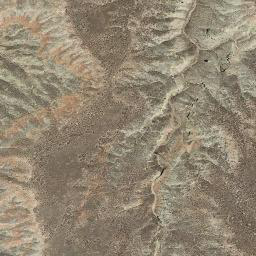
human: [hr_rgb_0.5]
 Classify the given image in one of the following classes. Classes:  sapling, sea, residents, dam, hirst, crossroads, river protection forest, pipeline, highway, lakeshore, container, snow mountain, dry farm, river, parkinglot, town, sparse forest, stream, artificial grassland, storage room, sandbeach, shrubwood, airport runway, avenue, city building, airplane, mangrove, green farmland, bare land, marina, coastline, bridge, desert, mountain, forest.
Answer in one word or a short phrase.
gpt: mountain